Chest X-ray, AP view. Patient: 63 years old, sex F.
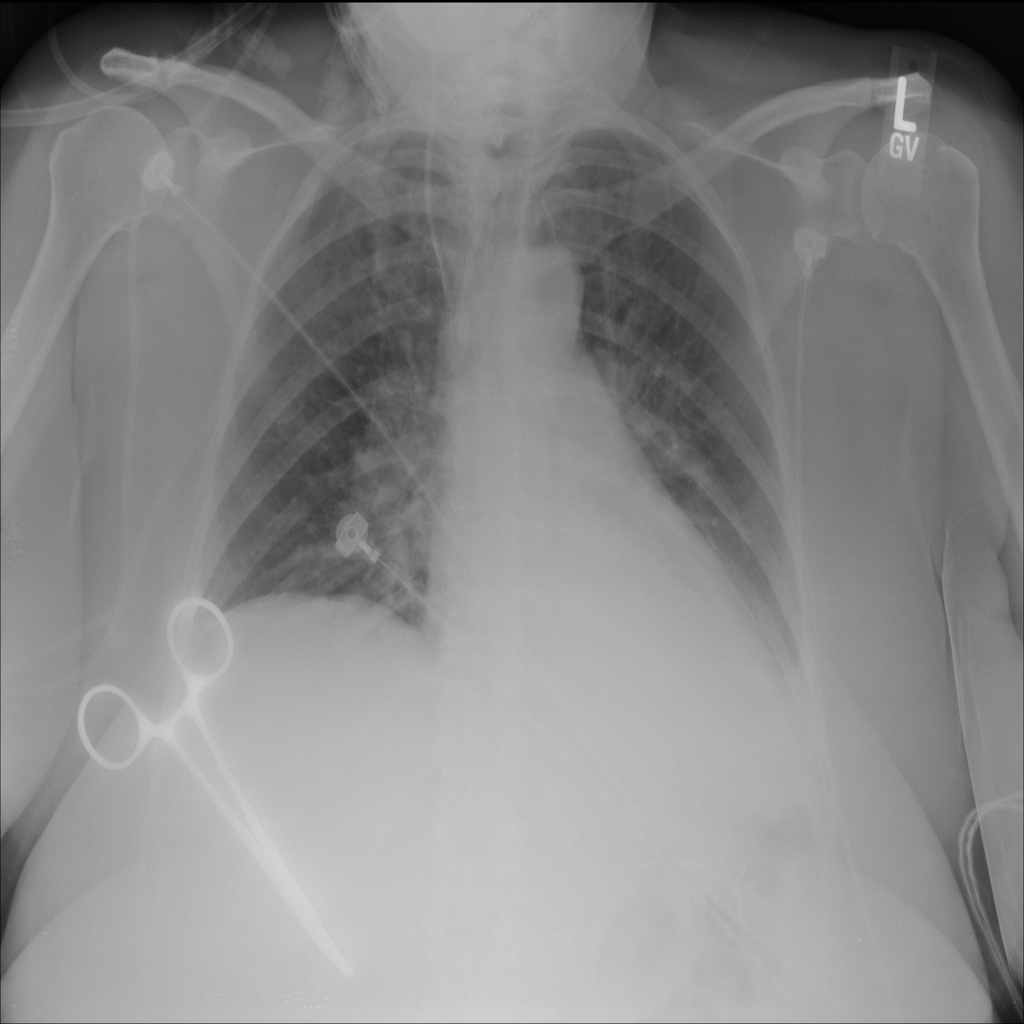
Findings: Atelectasis, Infiltration